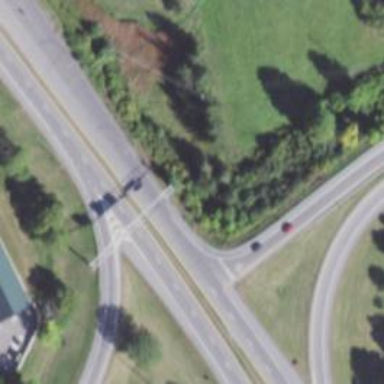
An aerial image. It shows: Road with stop sign.